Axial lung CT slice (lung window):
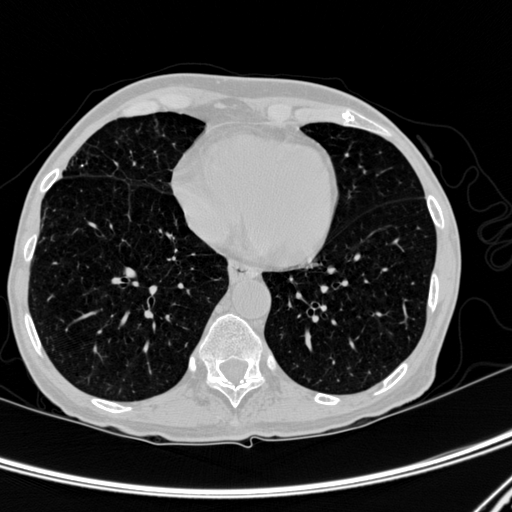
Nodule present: no